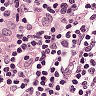
Metastatic tissue present: no